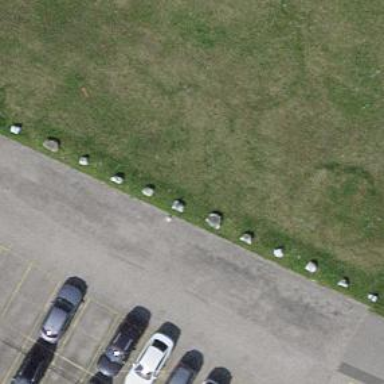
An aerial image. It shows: Block barrier.